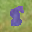
Label: 8